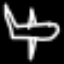
Label: airplane